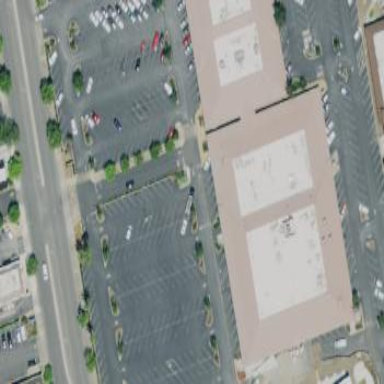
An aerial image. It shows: Retail building.